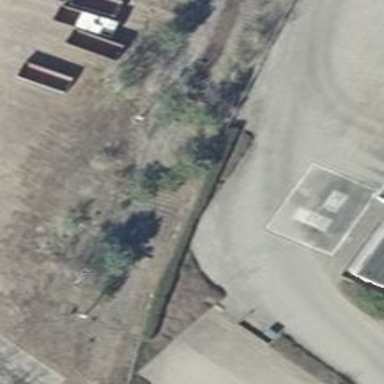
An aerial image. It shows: Abandoned railway yard is depicted.